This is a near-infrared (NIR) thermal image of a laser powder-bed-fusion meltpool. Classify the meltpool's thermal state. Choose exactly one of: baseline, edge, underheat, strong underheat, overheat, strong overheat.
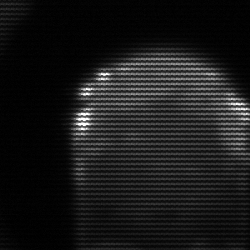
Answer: edge